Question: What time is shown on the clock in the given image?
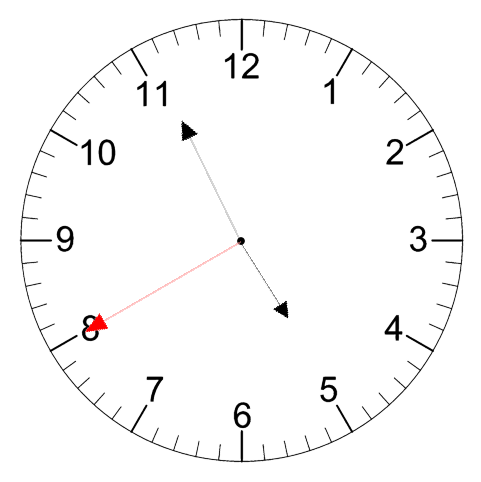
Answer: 04:55:40